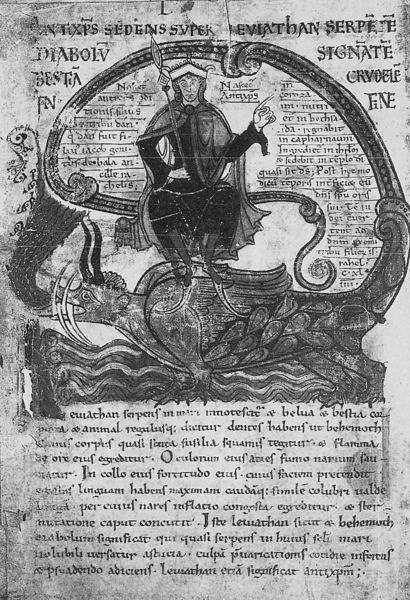
Titel: Liber Floridus
Künstler: Lambert von St. Omer
Standort: Herstellungsort: St. Omer (EU - F - Artois)
Institution: Gent, Universitätsbibliothek,
Schlagwörter: feuer, mann, umhang, wasser, tier, mantel, krone, schiff, schrift, wellen, lanze, buch, druck, buchseite, zähne, christus, teufel, fabelwesen, heiliger, speer, ungeheuer, drache, latein, buchmalerei, evangeliar